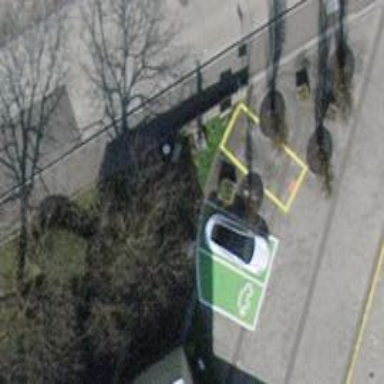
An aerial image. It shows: Charging station.